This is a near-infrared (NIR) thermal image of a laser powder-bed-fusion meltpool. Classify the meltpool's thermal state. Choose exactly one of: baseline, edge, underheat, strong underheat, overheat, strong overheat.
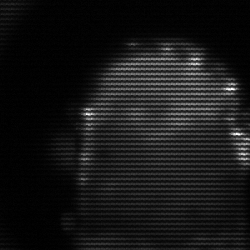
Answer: baseline